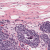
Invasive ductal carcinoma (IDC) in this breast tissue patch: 0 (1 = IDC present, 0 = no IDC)